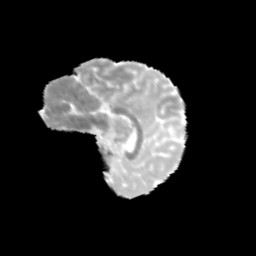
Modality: MD
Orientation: sagittal
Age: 12
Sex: female
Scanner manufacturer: siemens
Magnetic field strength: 3 T
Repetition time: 3.8 s
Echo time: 0.07 s